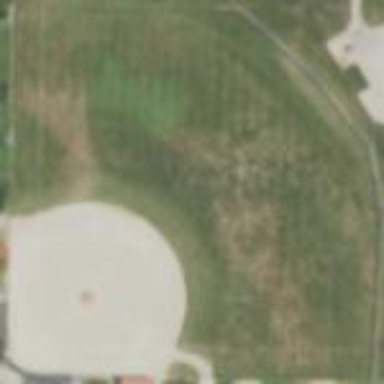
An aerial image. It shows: Softball pitch surrounded by fence.